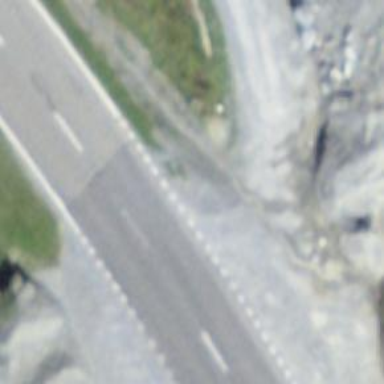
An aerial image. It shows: Primary highway bridge.